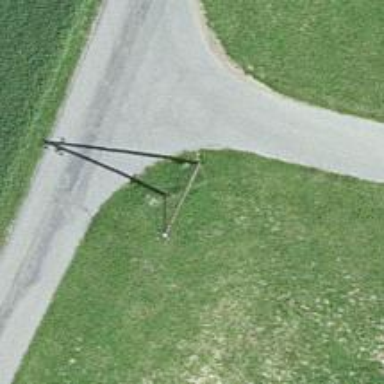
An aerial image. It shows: Power pole.